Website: walmart
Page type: account-selection
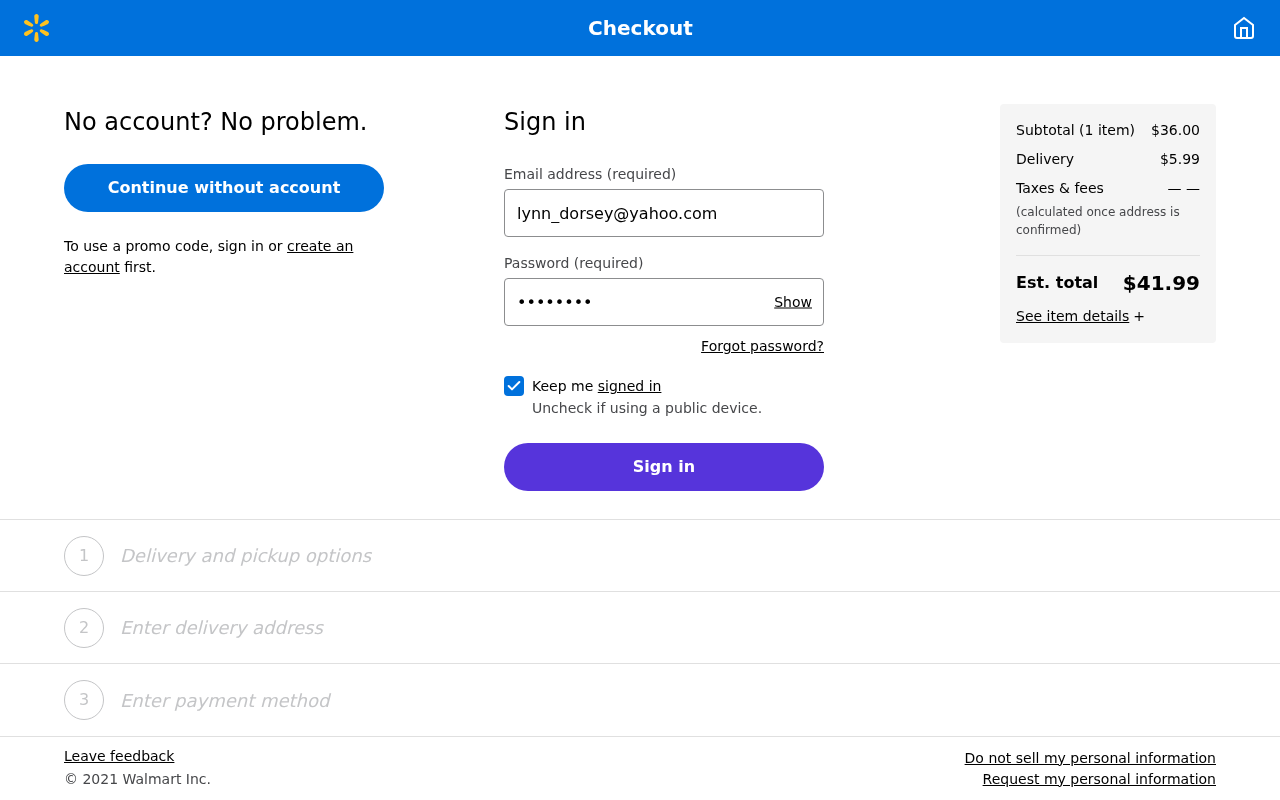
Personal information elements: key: PII_EMAIL
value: lynn_dorsey@yahoo.com
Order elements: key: ORDER_NUM_ITEMS
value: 1
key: ORDER_SUBTOTAL
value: $36.00
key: ORDER_SHIPPING_COST
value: $5.99
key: ORDER_TOTAL
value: $41.99